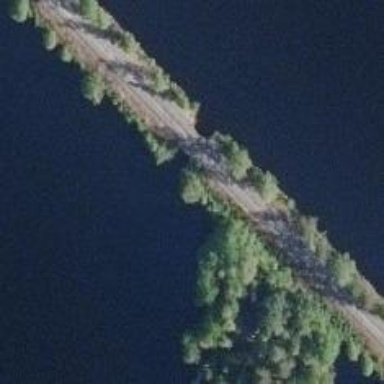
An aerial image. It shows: Bridge carrying railway with B1 track class.